Interaction volume radius: 5 \u00c5
Interaction volume height: 25 \u00c5
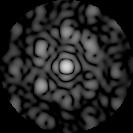
Disorder parameter: 0.5456